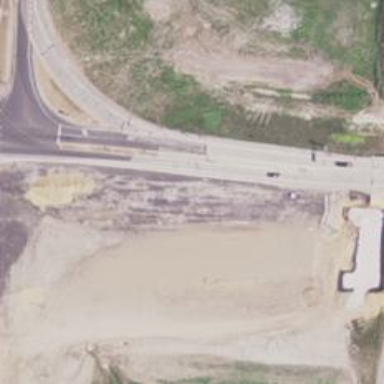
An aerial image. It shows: Asphalt road designated as trunk highway.